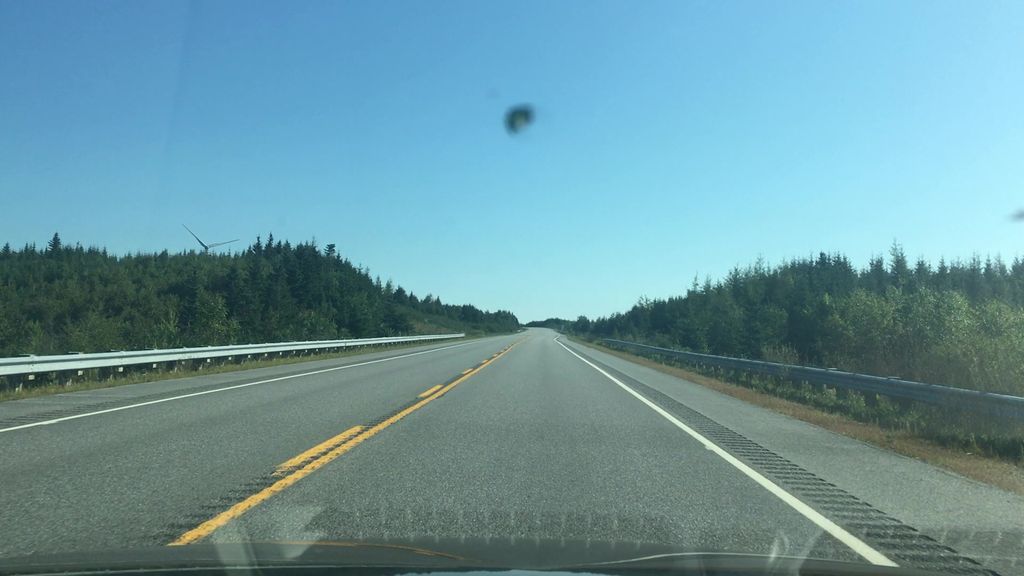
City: halifax